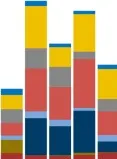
Genomic and transcriptomic analyses for patient B. I; Quantification of tumour immune infiltration reveals distinct profiles for eight immune cell populations across B1-B5.
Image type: chart (chart)